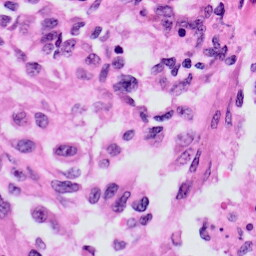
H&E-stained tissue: Skin